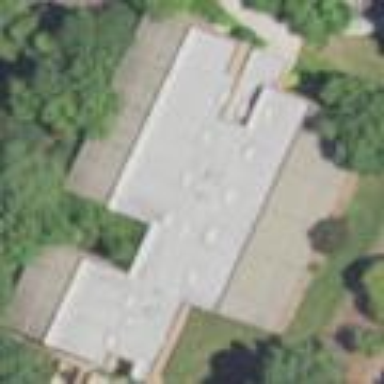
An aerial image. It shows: Commercial building.